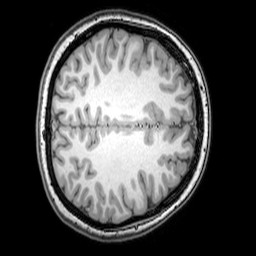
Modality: T1w
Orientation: axial
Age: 23
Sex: female
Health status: healthy
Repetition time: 0.081 s
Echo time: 0.037 s